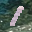
Label: 1